Field crop: maize
Growth stage: 2
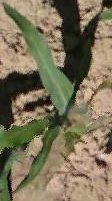
Species: maize